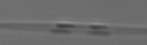
Label: Pseudo-nitzschia